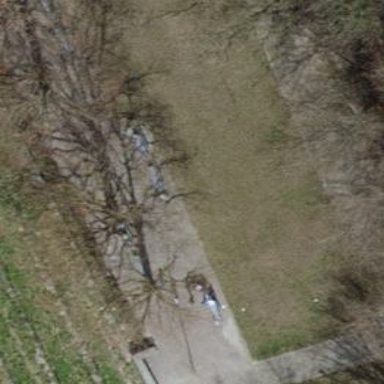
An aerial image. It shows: Bench for seating.